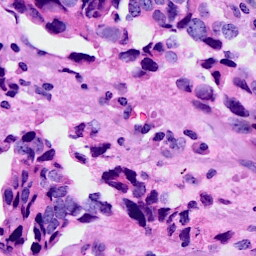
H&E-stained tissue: Breast